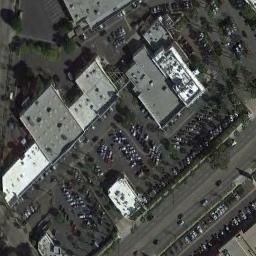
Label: parking_lot